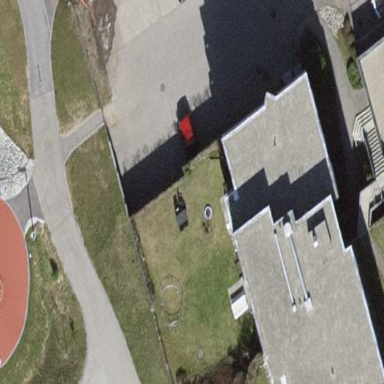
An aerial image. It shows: Garages with flat roofs covered in grass.